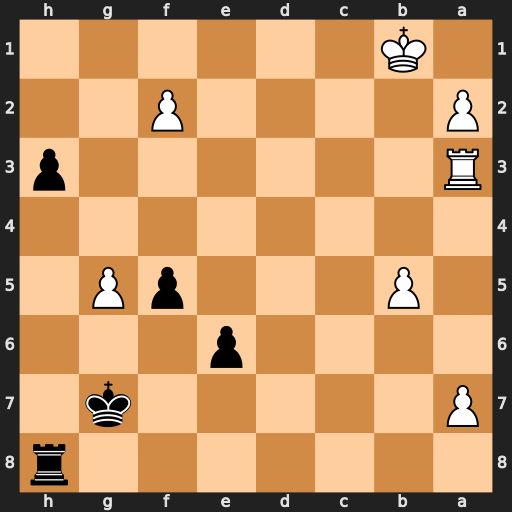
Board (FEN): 7r/P5k1/4p3/1P3pP1/8/R6p/P4P2/1K6
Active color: b
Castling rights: -
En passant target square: -
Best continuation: h2 Rh3 Rxh3